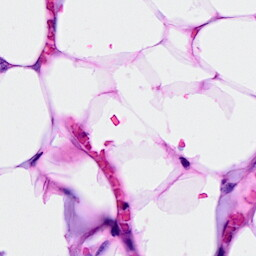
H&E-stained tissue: Breast